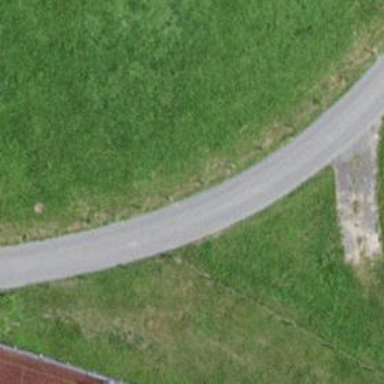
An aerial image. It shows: Unclassified road with asphalt surface.